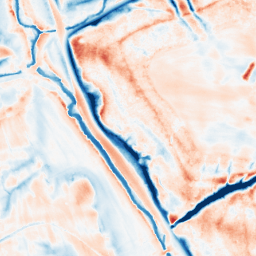
Category: edge_preserving
Decomposition family: guided
Decomposition parameters: radius: 8
eps: 0.01
Upsampling method: linear_exact
Upsampling parameters: scale: 8
Upsampling scale: 8